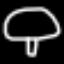
Label: mushroom